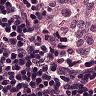
Metastatic tissue present: no